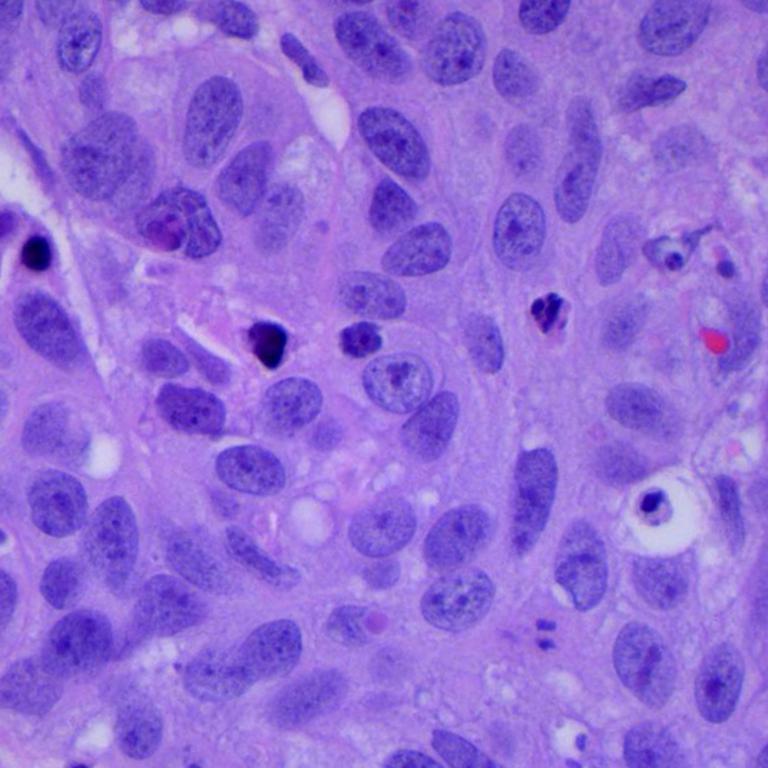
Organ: lung
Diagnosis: squamous carcinomas